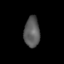
Tissue: skin
Cell type: Epithelial cells
Senescence score: 0.2617
Nuclear area (px): 468
Mean DAPI intensity: 90.566